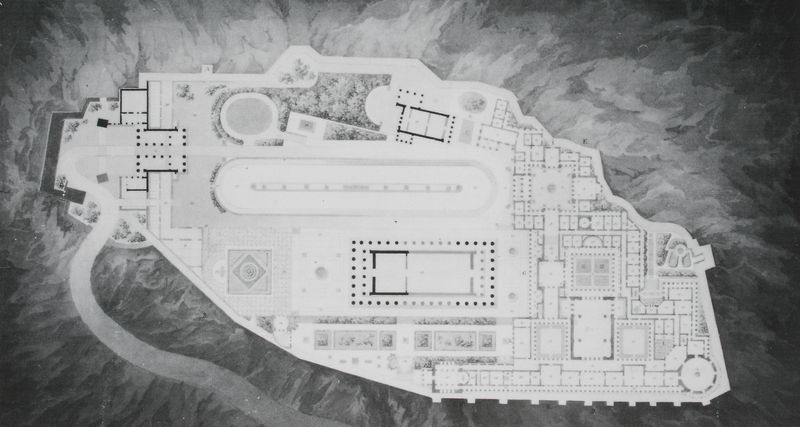
Titel: Entwurf zu einem Palast für König Otto auf der Akropolis in Athen, Grundriss
Künstler: Karl Friedrich Schinkel
Standort: München
Institution: Staatliche Graphische Sammlung
Schlagwörter: berg, weiß, stadt, grau, raum, schwarz, skizze, strasse, säule, säulen, zeichnung, zimmer, anlage, gebäude, haus, park, schloss, weg, wand, architektur, häuser, busch, büsche, wege, schräg, kreis, oval, rund, turm, garten, mauer, grafik, graphik, platz, vogelperspektive, treppe, streng, gerade, wände, burg, rechteck, festung, schwarzweiß, kreise, räume, entwurf, rom, karte, alleen, rechteckig, griechenland, plan, gärten, tempel, bauen, athen, akropolis, rekonstruktion, schinkel, cella, grundriss, bauplan, rondell, parzellen, fundament, säulenordnung, propyläen, lageplan, agora, peripter, grundrisse, stadtplan, zimme, circus, umgebung, angelegt, rennbahn, starße, innehof, ausgrabungsstätte, raunm, trepp, erechteion, wegw, säuln, bauzeihcnung, egrundriss